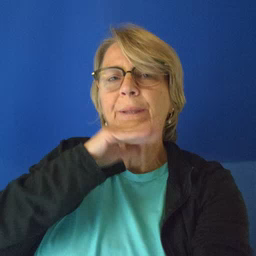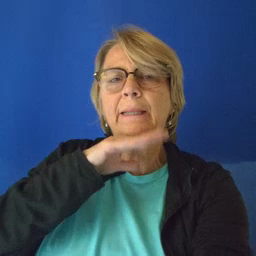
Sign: pig